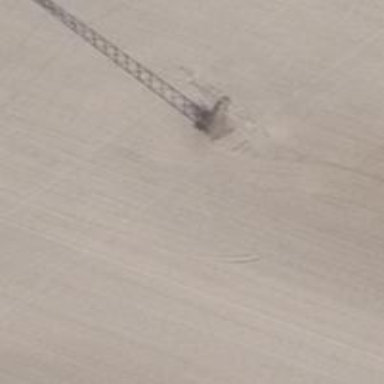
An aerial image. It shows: Power tower.